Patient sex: M
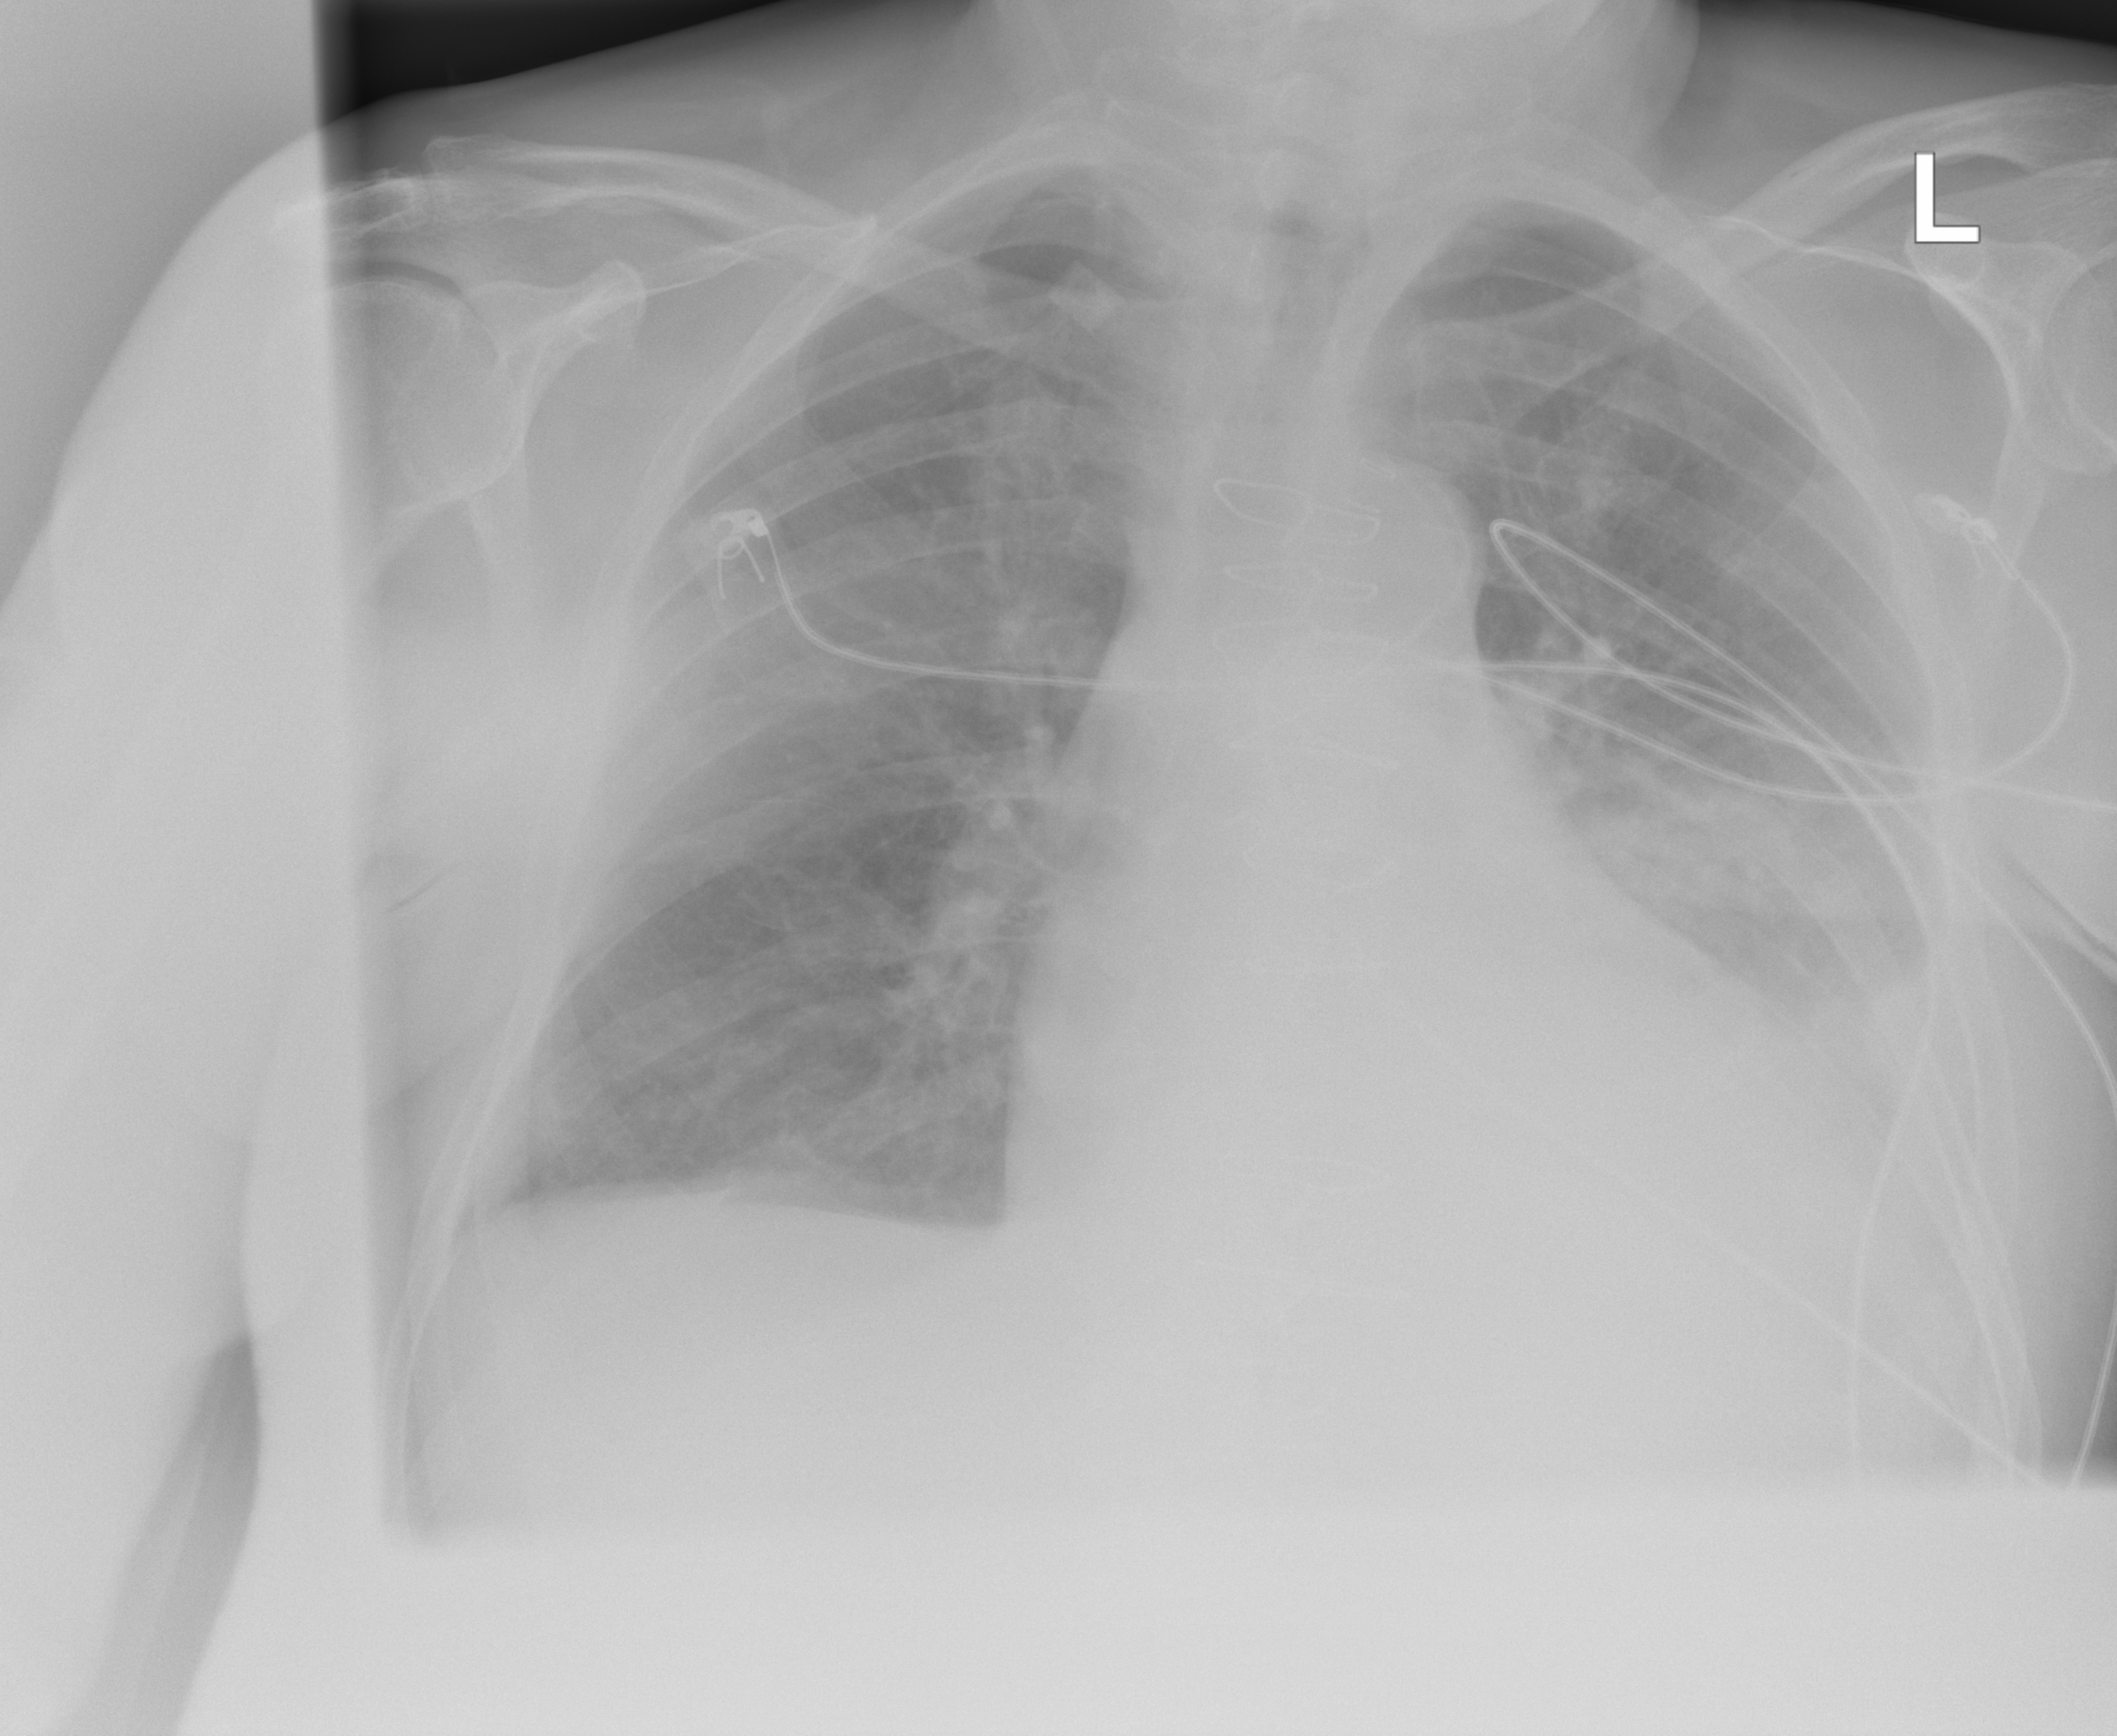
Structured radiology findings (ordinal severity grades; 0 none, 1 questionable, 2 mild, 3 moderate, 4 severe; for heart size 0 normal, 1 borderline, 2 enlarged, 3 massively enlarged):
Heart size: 2
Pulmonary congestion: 0
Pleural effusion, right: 0
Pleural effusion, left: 2
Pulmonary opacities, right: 0
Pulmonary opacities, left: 2
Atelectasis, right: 2
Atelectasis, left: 2